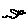
Label: bird